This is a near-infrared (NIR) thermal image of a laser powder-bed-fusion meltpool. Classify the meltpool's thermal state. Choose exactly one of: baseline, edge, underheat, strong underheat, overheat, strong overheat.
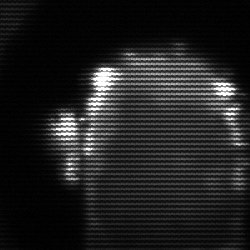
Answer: baseline